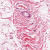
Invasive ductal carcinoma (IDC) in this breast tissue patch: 0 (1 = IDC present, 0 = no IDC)